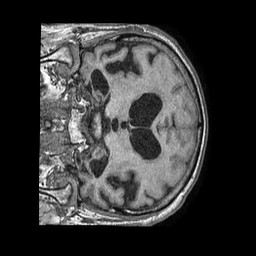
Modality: T1w
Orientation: coronal
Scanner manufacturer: philips
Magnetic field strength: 1.5 T
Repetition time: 0.007674 s
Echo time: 0.003491 s